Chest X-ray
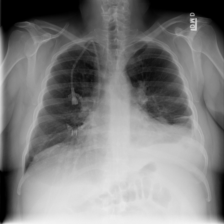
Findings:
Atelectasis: positive
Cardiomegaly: negative
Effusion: positive
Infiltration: positive
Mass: negative
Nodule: negative
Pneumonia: positive
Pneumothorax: negative
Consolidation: negative
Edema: negative
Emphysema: negative
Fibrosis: negative
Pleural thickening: negative
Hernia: negative